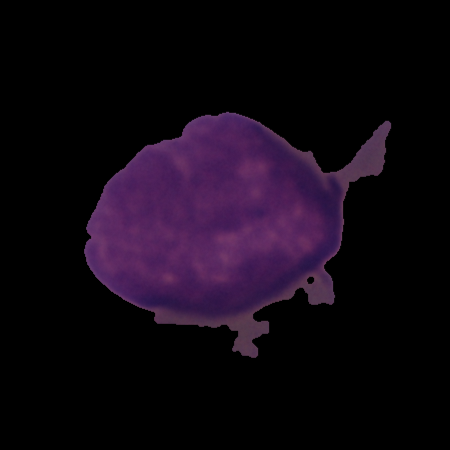
Label: cancer